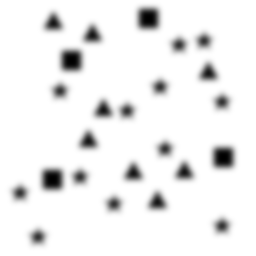
Squares: 4
Triangles: 8
Stars: 12
Total shapes: 24